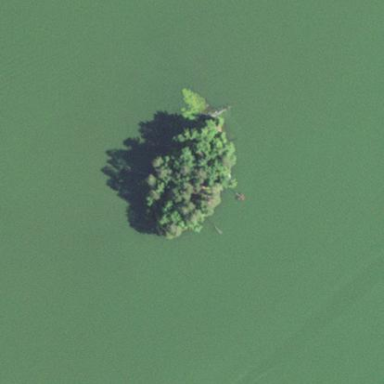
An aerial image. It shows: Island.